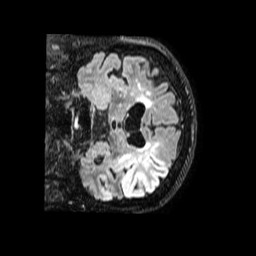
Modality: FLAIR
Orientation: coronal
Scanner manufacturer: philips
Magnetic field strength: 1.5 T
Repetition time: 4.8 s
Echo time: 0.3366 s